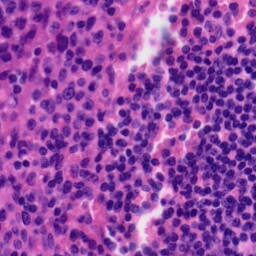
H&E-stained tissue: Tonsil